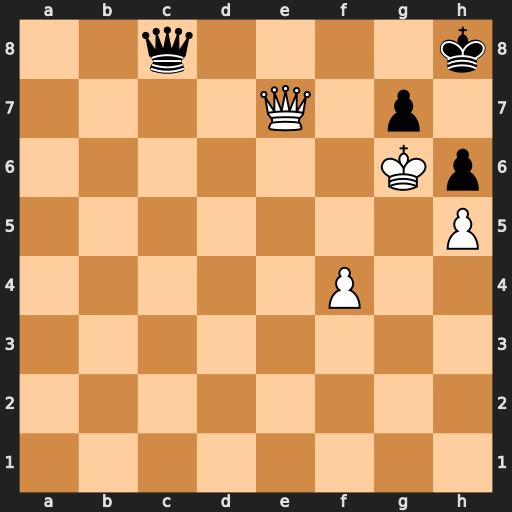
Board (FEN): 2q4k/4Q1p1/6Kp/7P/5P2/8/8/8
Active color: w
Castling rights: -
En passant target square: -
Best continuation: Qxg7#